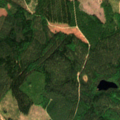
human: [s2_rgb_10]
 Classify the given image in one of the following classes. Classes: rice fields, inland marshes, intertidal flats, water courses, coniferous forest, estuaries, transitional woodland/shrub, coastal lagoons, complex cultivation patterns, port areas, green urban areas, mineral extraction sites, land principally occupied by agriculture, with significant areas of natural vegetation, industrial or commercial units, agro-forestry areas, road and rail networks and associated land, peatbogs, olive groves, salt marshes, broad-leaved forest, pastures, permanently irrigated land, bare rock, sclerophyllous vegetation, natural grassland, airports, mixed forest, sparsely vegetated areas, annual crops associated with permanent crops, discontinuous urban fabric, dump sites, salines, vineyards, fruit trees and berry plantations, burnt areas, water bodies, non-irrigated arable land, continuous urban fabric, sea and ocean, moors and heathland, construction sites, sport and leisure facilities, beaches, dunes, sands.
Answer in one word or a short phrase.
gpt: coniferous forest, mixed forest, transitional woodland/shrub